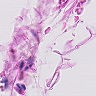
Metastatic tissue present: no